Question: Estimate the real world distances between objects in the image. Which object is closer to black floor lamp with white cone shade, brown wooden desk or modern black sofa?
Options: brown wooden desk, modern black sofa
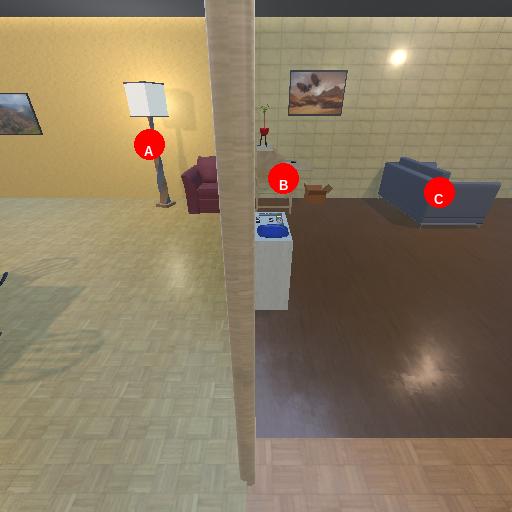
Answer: brown wooden desk